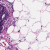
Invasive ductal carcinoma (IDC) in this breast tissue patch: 0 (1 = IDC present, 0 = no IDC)